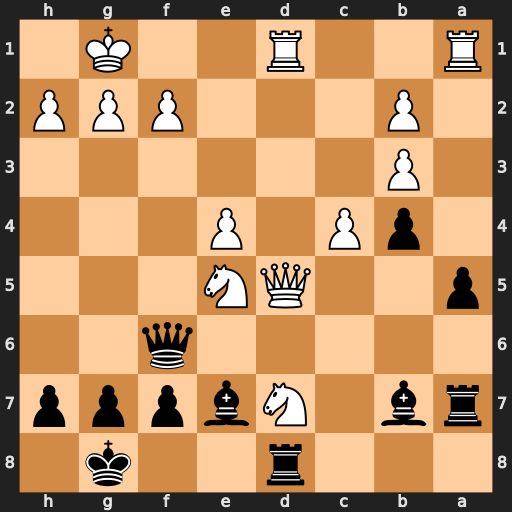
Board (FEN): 3r2k1/rb1Nbppp/5q2/p2QN3/1pP1P3/1P6/1P3PPP/R2R2K1
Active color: b
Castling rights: -
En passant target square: -
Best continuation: Bxd5 Nxf6+ gxf6 cxd5 fxe5